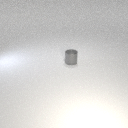
small gray metal cylinder